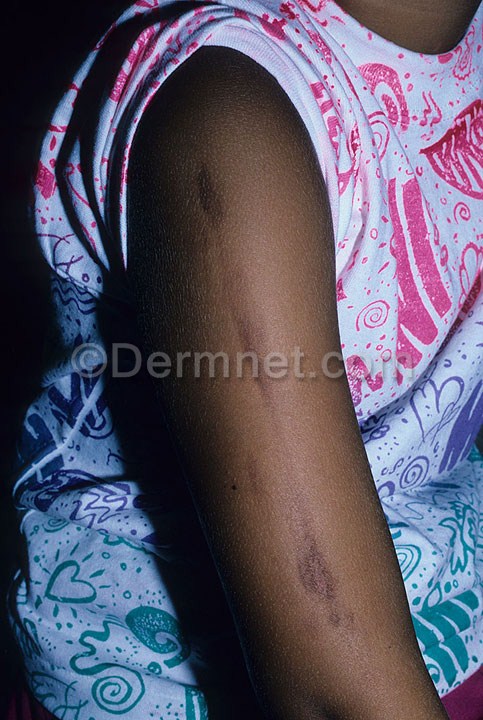
Disease: Light Diseases and Disorders of Pigmentation